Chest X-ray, AP view. Patient: 42 years old, sex M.
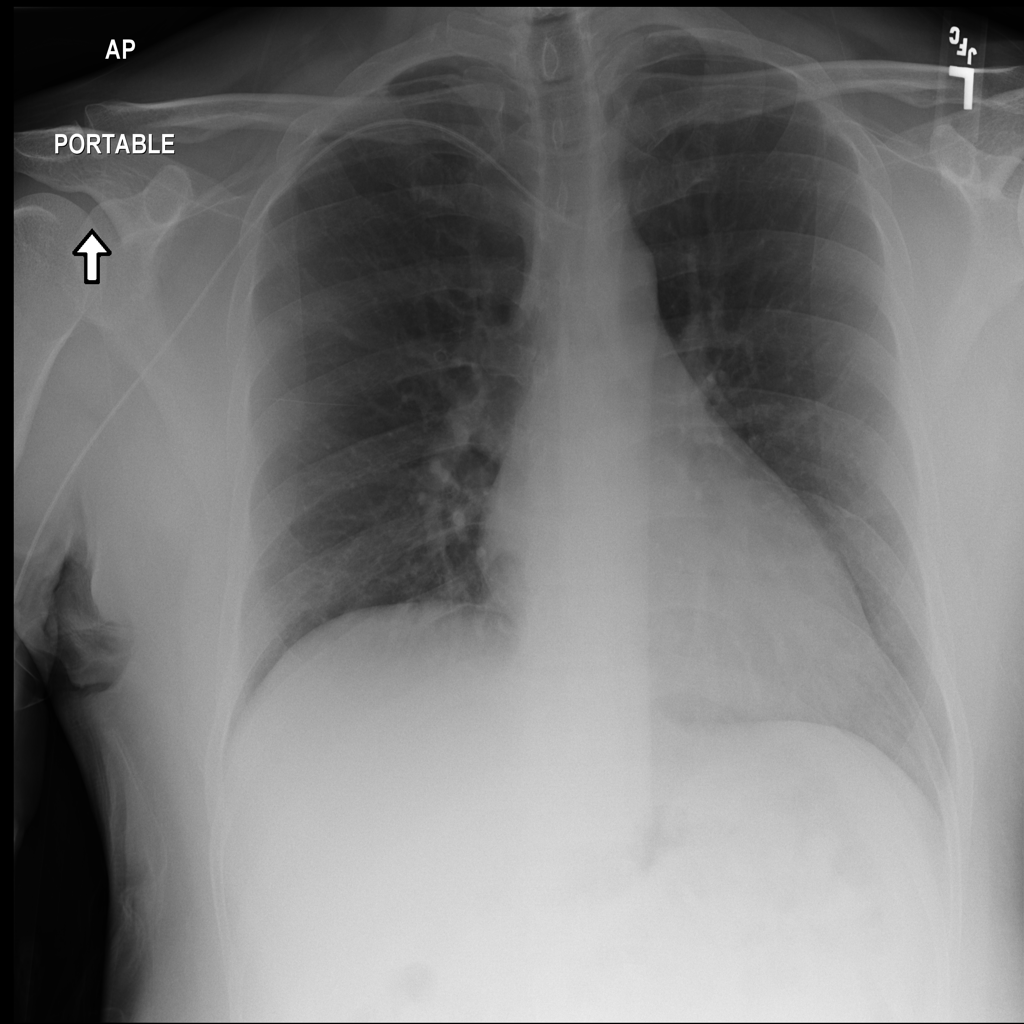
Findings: No Finding